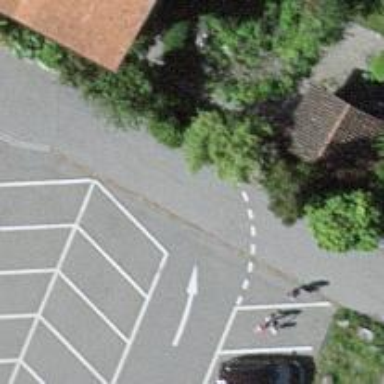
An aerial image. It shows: Parking aisle designated as service road.